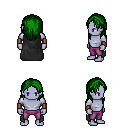
a pixel art fantasy rpg character, male body template, dark elf, purple skin, black cape, magenta pants, green long hairstyle, leather bracers, four views (front, back, left, right), 2x2 character sprite sheet, small pixel art, hard edges, no anti-aliasing